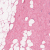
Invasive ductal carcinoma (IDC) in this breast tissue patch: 0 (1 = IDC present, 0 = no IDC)